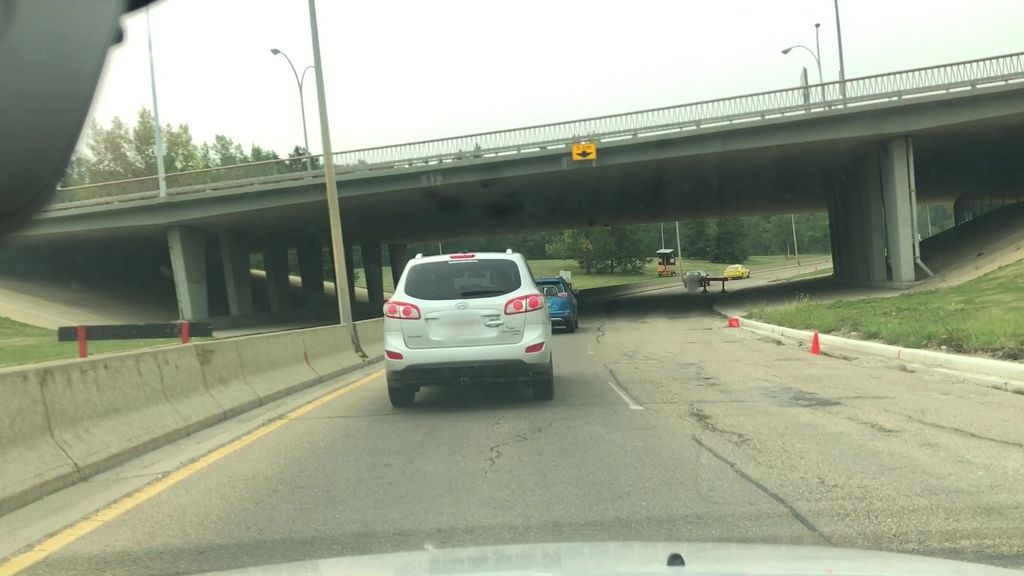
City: edmonton